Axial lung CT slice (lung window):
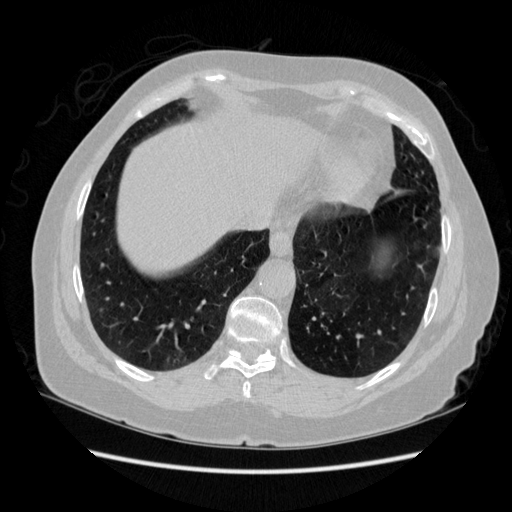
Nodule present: no